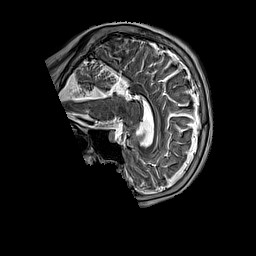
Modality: T2w
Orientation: sagittal
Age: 59
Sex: female
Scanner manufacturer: siemens
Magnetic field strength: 3 T
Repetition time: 3.2 s
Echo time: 0.212 s